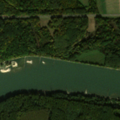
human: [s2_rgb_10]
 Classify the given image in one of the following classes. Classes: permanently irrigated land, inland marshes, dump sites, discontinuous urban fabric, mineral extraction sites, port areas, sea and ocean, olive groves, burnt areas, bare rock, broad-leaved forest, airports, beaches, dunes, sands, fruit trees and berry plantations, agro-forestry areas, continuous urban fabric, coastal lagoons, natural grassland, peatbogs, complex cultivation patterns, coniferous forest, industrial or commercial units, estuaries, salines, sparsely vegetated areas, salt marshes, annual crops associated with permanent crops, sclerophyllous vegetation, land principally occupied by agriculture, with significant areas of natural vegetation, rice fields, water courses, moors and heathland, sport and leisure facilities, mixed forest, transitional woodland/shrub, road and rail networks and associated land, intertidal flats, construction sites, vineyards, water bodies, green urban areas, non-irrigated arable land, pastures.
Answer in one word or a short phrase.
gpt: non-irrigated arable land, pastures, broad-leaved forest, water courses